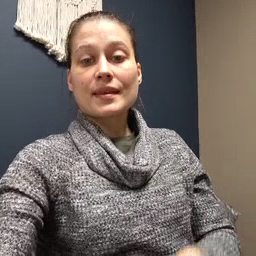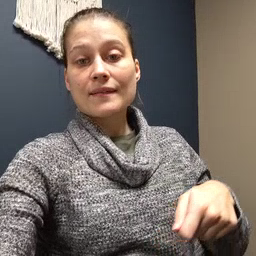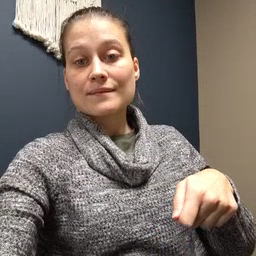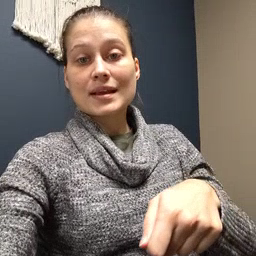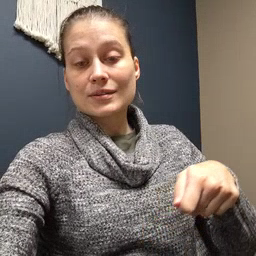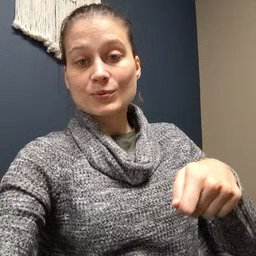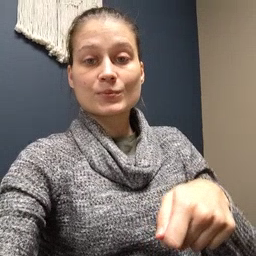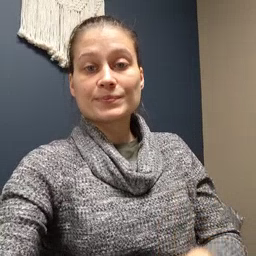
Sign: vacuum